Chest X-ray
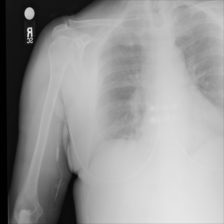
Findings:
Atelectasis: negative
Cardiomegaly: negative
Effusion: negative
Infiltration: negative
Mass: negative
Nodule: negative
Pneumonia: negative
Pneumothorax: negative
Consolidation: negative
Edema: negative
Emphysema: negative
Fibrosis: negative
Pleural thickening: negative
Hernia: negative